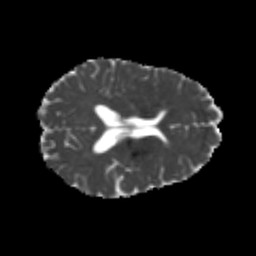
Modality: MD
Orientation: axial
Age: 24
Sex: female
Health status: healthy
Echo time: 0.074 s